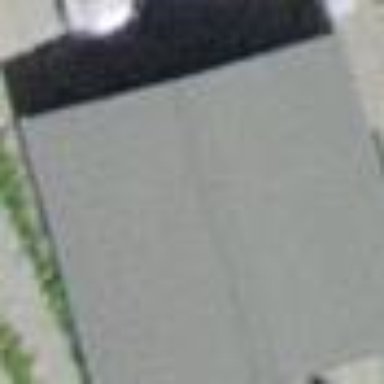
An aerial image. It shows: Garage building.